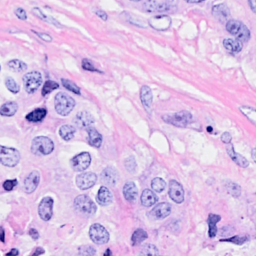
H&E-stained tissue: Breast